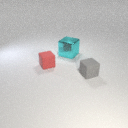
large cyan metal cube to the right of small red rubber cube